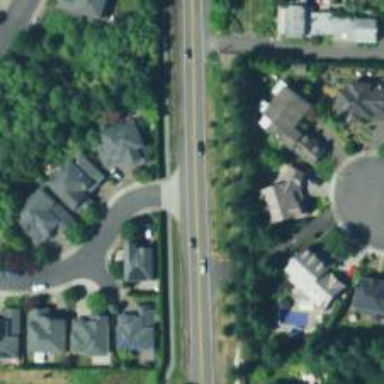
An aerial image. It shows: Secondary road with asphalt surface and sidewalk on the left.